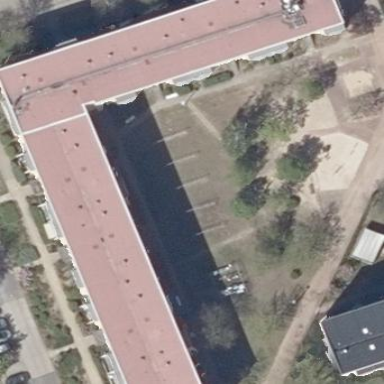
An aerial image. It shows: Flat-roofed apartment building.